Question: I want to check my task id when looping for creating table . Is it possible to do that ???
'''
<table class="data-table">
<thead>
<tr>
<th>No.</th>
<th>ID Admin</th>
<th>IP Address</th>
<th>Date</th>
<th>Time</th>
<th>Admin Activity</th>
<th>ID Stuff</th>
</tr>
</thead>
<tbody>
<?php
foreach($all_data->result() as $data){
echo '
<tr>
<td>'.$data->id_history.'</td>
<td>'.$data->id_admin.'</td>
<td>'.$data->ipc.'</td>
<td>'.$data->task_date.'</td>
<td>'.$data->task_time.'</td>
'if ($data->id_task == 1){' <========
<td>Login Site</td> <========
'}else{' <========
<td>Logout Site</td> <========
'}' <========
<td>-</td>
</tr>
';
}
?>
</tbody>
</table>
'''
That's a code for looping data in view.
'''
function get_log_history(){
$this -> db -> select('id_history, id_admin, ipc, task_date, task_time, id_task, id_stuff');
$this -> db -> from('tbl_history');
$this -> db -> where('id_task', 1);
$this -> db -> or_where('id_task', 2);
return $query = $this -> db -> get();
}
'''
That's a code for model. id task (foreign key) from tbl_task.

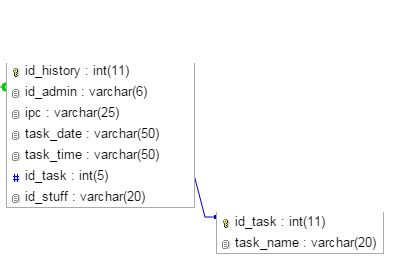
Answer: OK I spotted it. You can't put an if within an echo like that..
This is how it should look:
'''
<?php foreach($all_data->result() as $data){ ?>
<tr>
<td><?php echo $data->id_history;?></td> //no short tags
<td><?=$data->id_admin;?></td> //using short tags
//your other echos
<?php if ($data->id_task == 1){ ?>
<td>Login Site</td>
<?php }else{ ?>
<td>Logout Site</td>
<?php } ?>
</tr>
<?php } ?>
'''
Or with a ternary operator it would look like this..
'''
<?php foreach($all_data->result() as $data){ ?>
<tr>
<td><?php echo $data->id_history;?></td> //no short tags
<td><?=$data->id_admin;?></td> //using short tags
//your other echos
<td><?=$data->id_task===1?"Login Site":"Logout Site";?></td>
</tr>
<?php } ?>
'''